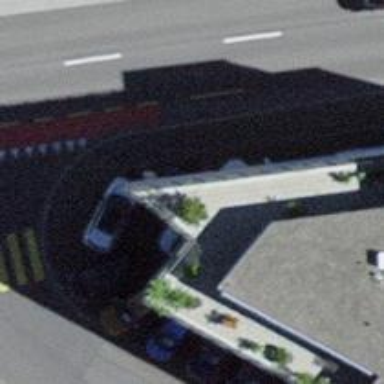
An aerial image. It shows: Car shop.